Question: I have this CSS progress bar right now and it animates great, but I wanted to add complete or not complete markers to it and I have no idea how to add those in there.
So as they go through the progress bar the greyed out 'x' circle will either change to a green check mark circle or the red 'x' circle if it wasn't finished. Right now I just have a progress bar that moves with each step.
Anyone know how I would add the circles to each step??
This is what I'm going for..

My HTML
'''
<section class="container">
<input type="radio" class="radio" name="progress" value="five" id="five">
<input type="radio" class="radio" name="progress" value="twentyfive" id="twentyfive" checked>
<input type="radio" class="radio" name="progress" value="seventyfive" id="seventyfive">
<input type="radio" class="radio" name="progress" value="onehundred" id="onehundred">
<div class="progress">
<div class="progress-bar"></div>
</div>
<table width="100%" border="0" cellspacing="0" cellpadding="0">
<tbody>
<tr>
<td> <label for="five" class="label">Accept Proposal</label></td>
<td><label for="twentyfive" class="label">Payment</label></td>
<td><label for="seventyfive" class="label">Review Documents</label></td>
<td><label for="onehundred" class="label">Complete</label></td>
</tr>
</tbody>
</table>
</section>
'''
My CSS
'''
html, body, div, span, applet, object, iframe,
h1, h2, h3, h4, h5, h6, p, blockquote, pre,
a, abbr, acronym, address, big, cite, code,
del, dfn, em, img, ins, kbd, q, s, samp,
small, strike, strong, sub, sup, tt, var,
b, u, i, center,
dl, dt, dd, ol, ul, li,
fieldset, form, label, legend,
table, caption, tbody, tfoot, thead, tr, th, td,
article, aside, canvas, details, embed,
figure, figcaption, footer, header, hgroup,
menu, nav, output, ruby, section, summary,
time, mark, audio, video {
margin: 0;
padding: 0;
border: 0;
font-size: 100%;
font: inherit;
vertical-align: baseline;
}
article, aside, details, figcaption, figure,
footer, header, hgroup, menu, nav, section {
display: block;
}
body {
line-height: 1;
}
ol, ul {
list-style: none;
}
blockquote, q {
quotes: none;
}
blockquote:before, blockquote:after,
q:before, q:after {
content: '';
content: none;
}
table {
border-collapse: collapse;
border-spacing: 0;
}
/*
* Copyright (c) 2012-2013 Thibaut Courouble
* http://www.cssflow.com
*
* Licensed under the MIT License:
* http://www.opensource.org/licenses/mit-license.php
*/
body {
font: 13px/20px 'Lucida Grande', Tahoma, Verdana, sans-serif;
color: #464646;
}
.container {
margin: 80px auto;
width: 830px;
text-align: center;
}
.container .progress {
margin: 0 auto;
width: 820px;
}
.progress {
padding: 4px;
background: rgba(226, 226, 226, 1);
border-radius: 6px;
-webkit-box-shadow: inset 0 1px 2px rgba(0, 0, 0, 0.25), 0 1px rgba(255, 255, 255, 0.08);
box-shadow: inset 0 1px 2px rgba(0, 0, 0, 0.25), 0 1px rgba(255, 255, 255, 0.08);
}
.progress-bar {
position: relative;
height: 7px;
border-radius: 4px;
-webkit-transition: 0.4s linear;
-moz-transition: 0.4s linear;
-o-transition: 0.4s linear;
transition: 0.4s linear;
-webkit-transition-property: width, background-color;
-moz-transition-property: width, background-color;
-o-transition-property: width, background-color;
transition-property: width, background-color;
-webkit-box-shadow: 0 0 1px 1px rgba(0, 0, 0, 0.25), inset 0 1px rgba(255, 255, 255, 0.1);
box-shadow: 0 0 1px 1px rgba(0, 0, 0, 0.25), inset 0 1px rgba(255, 255, 255, 0.1);
}
.progress-bar:before, .progress-bar:after {
content: '';
position: absolute;
top: 0;
left: 0;
right: 0;
}
.progress-bar:before {
bottom: 0;
border-radius: 4px 4px 0 0;
}
.progress-bar:after {
z-index: 2;
bottom: 45%;
border-radius: 4px;
background-image: -webkit-linear-gradient(top, rgba(255, 255, 255, 0.3), rgba(255, 255, 255, 0.05));
background-image: -moz-linear-gradient(top, rgba(255, 255, 255, 0.3), rgba(255, 255, 255, 0.05));
background-image: -o-linear-gradient(top, rgba(255, 255, 255, 0.3), rgba(255, 255, 255, 0.05));
background-image: linear-gradient(to bottom, rgba(255, 255, 255, 0.3), rgba(255, 255, 255, 0.05));
}
/*
* Note: using adjacent or general sibling selectors combined with
* pseudo classes doesn't work in Safari 5.0 and Chrome 12.
* See this article for more info and a potential fix:
* http://css-tricks.com/webkit-sibling-bug/
*/
#five:checked ~ .progress > .progress-bar {
width: 14.3%;
background-color: #86e01e;
text-align:left;
}
#twentyfive:checked ~ .progress > .progress-bar {
width: 38%;
background-color: #86e01e;
}
#seventyfive:checked ~ .progress > .progress-bar {
width: 64%;
background-color: #86e01e;
}
#onehundred:checked ~ .progress > .progress-bar {
width: 100%;
background-color: #86e01e;
}
.radio {
display: none;
}
.label {
display: inline-block;
margin: 0 5px 10px;
padding: 3px 8px;
color: #464646;
cursor: pointer;
}
'''
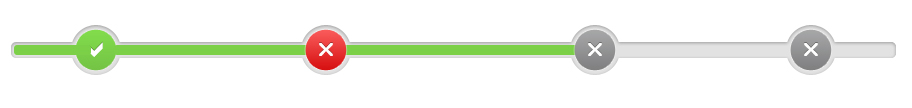
Answer: HTML:
'''
<section class="container">
<div class="progress">
<div class="progress-point">
<p id="progress_0" class="progressPoint displayNone" style="width: 0%;">
</p>
<p id="progress_20" class="progressPoint " style="width: 20%;">
<input type="radio" class="progressStatus" name="progress_status" id="progress_20_status">
</p>
<p id="progress_40" class="progressPoint " style="width: 40%;">
<input type="radio" class="progressStatus" name="progress_status" id="progress_40_status">
</p>
<p id="progress_60" class="progressPoint " style="width: 60%;">
<input type="radio" class="progressStatus" name="progress_status" id="progress_60_status">
</p>
<p id="progress_80" class="progressPoint " style="width: 80%;">
<input type="radio" class="progressStatus" name="progress_status" id="progress_80_status">
</p>
<p id="progress_100" class="progressPoint displayNone" style="width: 100%;">
</p>
</div>
<div id="progress" class="progress-bar" style="width:40%;"></div>
</div>
</section>
'''
CSS:
'''
html, body, div, span, applet, object, iframe,
h1, h2, h3, h4, h5, h6, p, blockquote, pre,
a, abbr, acronym, address, big, cite, code,
del, dfn, em, img, ins, kbd, q, s, samp,
small, strike, strong, sub, sup, tt, var,
b, u, i, center,
dl, dt, dd, ol, ul, li,
fieldset, form, label, legend,
table, caption, tbody, tfoot, thead, tr, th, td,
article, aside, canvas, details, embed,
figure, figcaption, footer, header, hgroup,
menu, nav, output, ruby, section, summary,
time, mark, audio, video {
margin: 0;
padding: 0;
border: 0;
font-size: 100%;
font: inherit;
vertical-align: baseline;
}
article, aside, details, figcaption, figure,
footer, header, hgroup, menu, nav, section {
display: block;
}
body {
line-height: 1;
}
ol, ul {
list-style: none;
}
blockquote, q {
quotes: none;
}
blockquote:before, blockquote:after,
q:before, q:after {
content: '';
content: none;
}
table {
border-collapse: collapse;
border-spacing: 0;
}
/*
* Copyright (c) 2012-2013 Thibaut Courouble
* http://www.cssflow.com
*
* Licensed under the MIT License:
* http://www.opensource.org/licenses/mit-license.php
*/
body {
font: 13px/20px 'Lucida Grande', Tahoma, Verdana, sans-serif;
color: #464646;
}
.container {
margin: 80px auto;
width: 830px;
text-align: center;
}
.container .progress {
margin: 0 auto;
width: 820px;
}
.progress {
padding: 4px;
background: rgba(226, 226, 226, 1);
border-radius: 6px;
-webkit-box-shadow: inset 0 1px 2px rgba(0, 0, 0, 0.25), 0 1px rgba(255, 255, 255, 0.08);
box-shadow: inset 0 1px 2px rgba(0, 0, 0, 0.25), 0 1px rgba(255, 255, 255, 0.08);
}
.progress-bar {
position: relative;
height: 7px;
border-radius: 4px;
-webkit-transition: 0.4s linear;
-moz-transition: 0.4s linear;
-o-transition: 0.4s linear;
transition: 0.4s linear;
-webkit-transition-property: width, background-color;
-moz-transition-property: width, background-color;
-o-transition-property: width, background-color;
transition-property: width, background-color;
-webkit-box-shadow: 0 0 1px 1px rgba(0, 0, 0, 0.25), inset 0 1px rgba(255, 255, 255, 0.1);
box-shadow: 0 0 1px 1px rgba(0, 0, 0, 0.25), inset 0 1px rgba(255, 255, 255, 0.1);
}
.progress-bar:before, .progress-bar:after {
content: '';
position: absolute;
top: 0;
left: 0;
right: 0;
}
.progress-bar:before {
bottom: 0;
border-radius: 4px 4px 0 0;
}
.progress-bar:after {
z-index: 2;
bottom: 45%;
border-radius: 4px;
background-image: -webkit-linear-gradient(top, rgba(255, 255, 255, 0.3), rgba(255, 255, 255, 0.05));
background-image: -moz-linear-gradient(top, rgba(255, 255, 255, 0.3), rgba(255, 255, 255, 0.05));
background-image: -o-linear-gradient(top, rgba(255, 255, 255, 0.3), rgba(255, 255, 255, 0.05));
background-image: linear-gradient(to bottom, rgba(255, 255, 255, 0.3), rgba(255, 255, 255, 0.05));
}
/*
* Note: using adjacent or general sibling selectors combined with
* pseudo classes doesn't work in Safari 5.0 and Chrome 12.
* See this article for more info and a potential fix:
* http://css-tricks.com/webkit-sibling-bug/
*/
.progress-bar {
width: 14.3%;
background-color: #86e01e;
text-align:left;
}
#twentyfive:checked ~ .progress > .progress-bar {
background-color: #86e01e;
}
#seventyfive:checked ~ .progress > .progress-bar {
width: 64%;
background-color: #86e01e;
}
#onehundred:checked ~ .progress > .progress-bar {
width: 100%;
background-color: #86e01e;
}
.label {
display: inline-block;
margin: 0 5px 10px;
padding: 3px 8px;
color: #464646;
cursor: pointer;
}
.progressPoint {
float: left;
position: absolute;
text-align: right;
}
.progress-point {
width: 100%;
position: relative;
}
.displayNone {
display: none;
}
.displayBlock {
display: block;
}
.progressStatus {
margin: 0px;
top: -5px;
position: relative;
z-index: 5;
}
'''
JavaScript:
'''
function currentProgress() {
var progress=parseInt(document.getElementById("progress").style.width);
if(progress >= 20 || progress >= 40 || progress >= 60 || progress >= 80) {
if(progress >= 20) {
document.getElementById("progress_20_status").checked = true;
}
if(progress >= 40) {
document.getElementById("progress_40_status").checked = true;
}
if(progress >= 60) {
document.getElementById("progress_60_status").checked = true;
}
if(progress >= 80) {
document.getElementById("progress_80_status").checked = true;
}
}
}
'''
Note: You need to update the width of div and call function as you receive the percentage of work completed.
And also the CSS of the radio button used to show progress status.